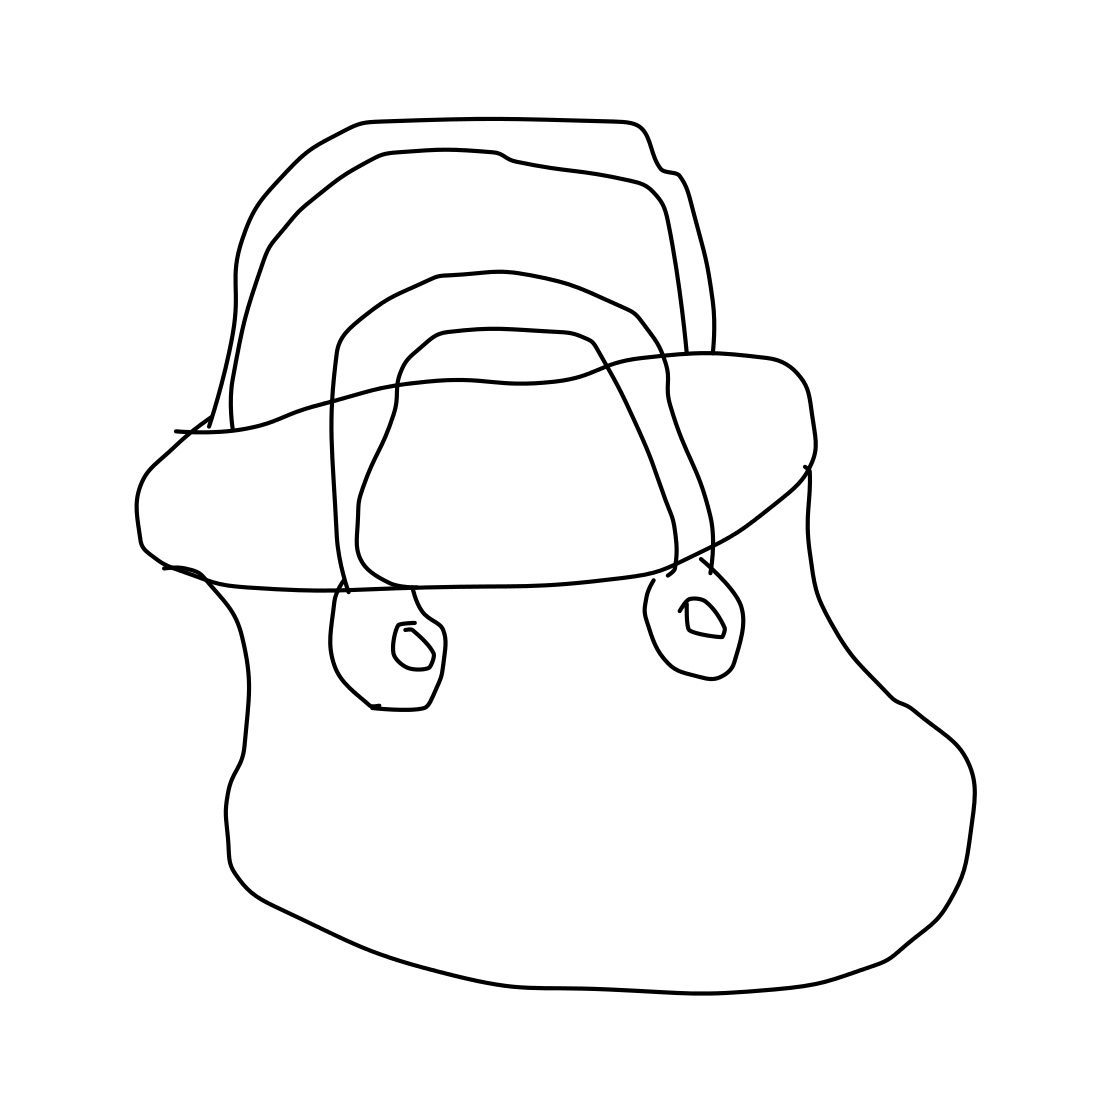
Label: purse